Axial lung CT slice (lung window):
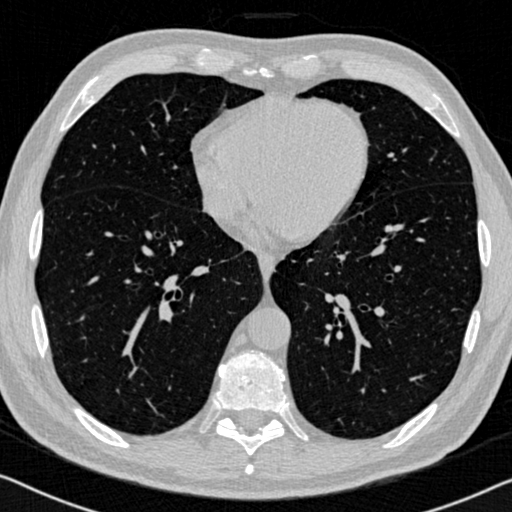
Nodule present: no